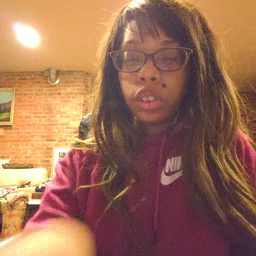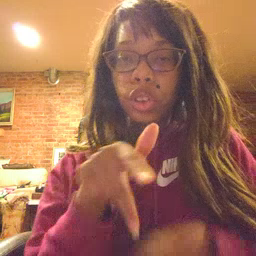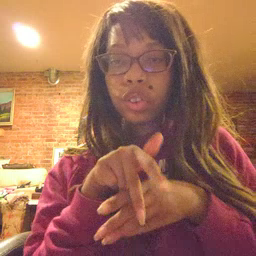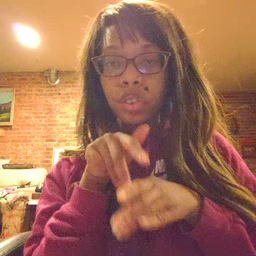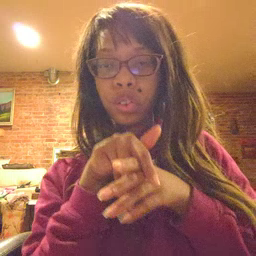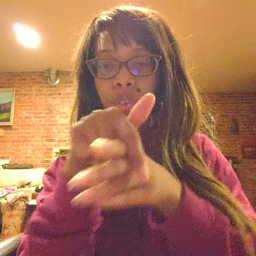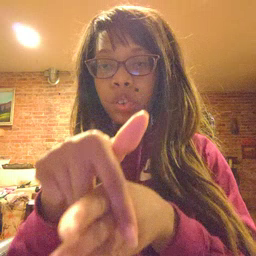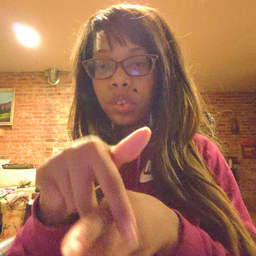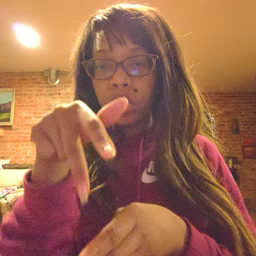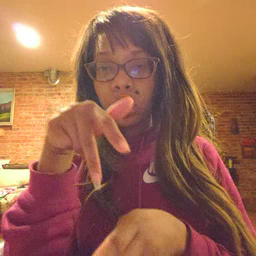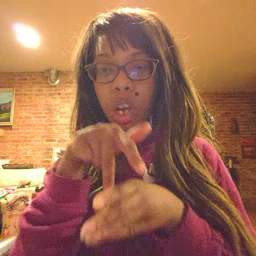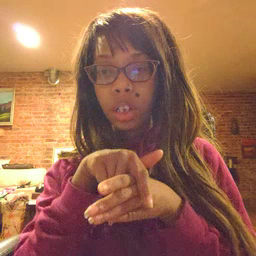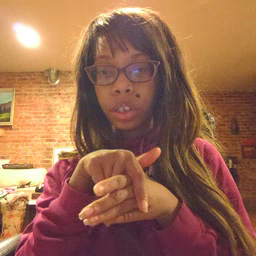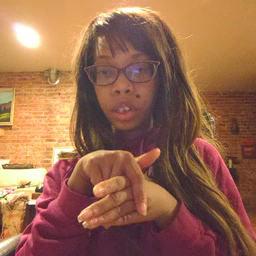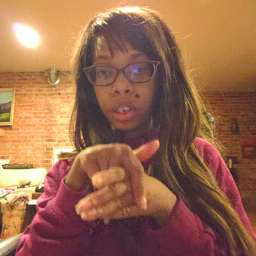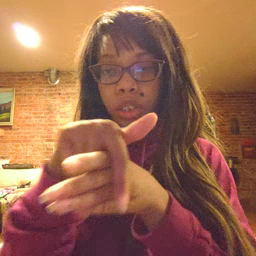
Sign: ride